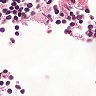
Metastatic tissue present: no